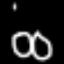
Label: squiggle